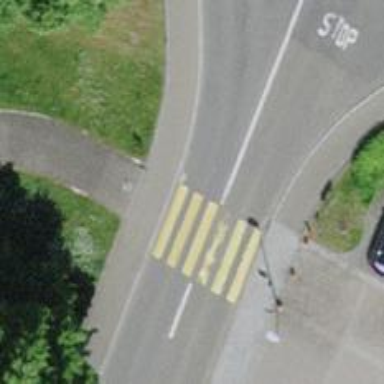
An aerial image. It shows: Uncontrolled zebra crossing on the road.